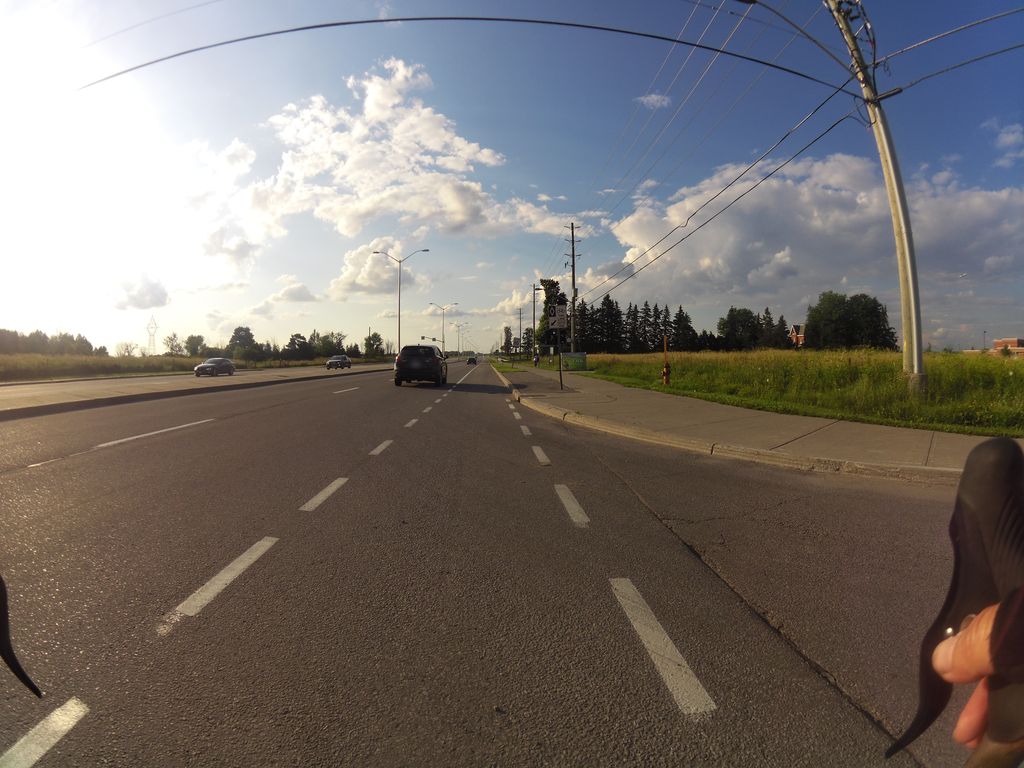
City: ottawa-gatineau